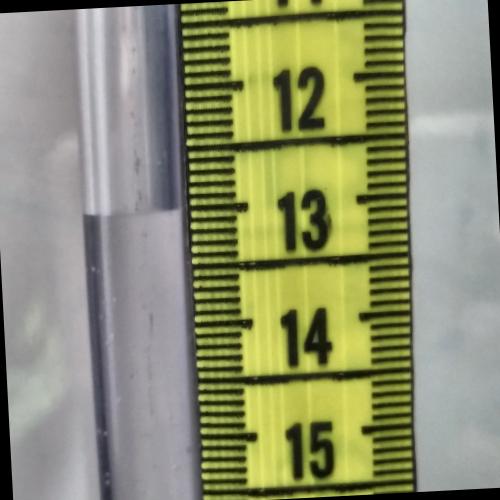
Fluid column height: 13.0 cm